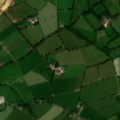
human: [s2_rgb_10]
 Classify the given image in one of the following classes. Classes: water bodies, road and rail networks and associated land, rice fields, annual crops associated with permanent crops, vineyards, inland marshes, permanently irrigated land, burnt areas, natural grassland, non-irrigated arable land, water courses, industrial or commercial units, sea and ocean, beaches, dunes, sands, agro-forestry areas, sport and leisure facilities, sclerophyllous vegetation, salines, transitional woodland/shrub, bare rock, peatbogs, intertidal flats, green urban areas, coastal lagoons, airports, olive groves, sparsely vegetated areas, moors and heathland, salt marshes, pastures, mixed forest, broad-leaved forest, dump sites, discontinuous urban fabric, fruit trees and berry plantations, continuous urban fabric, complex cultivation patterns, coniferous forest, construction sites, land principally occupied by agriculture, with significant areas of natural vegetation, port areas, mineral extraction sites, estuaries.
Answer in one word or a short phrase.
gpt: construction sites, non-irrigated arable land, pastures